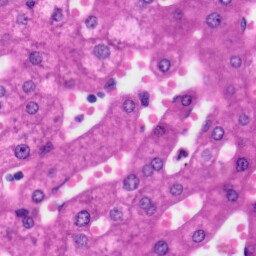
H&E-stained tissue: Liver